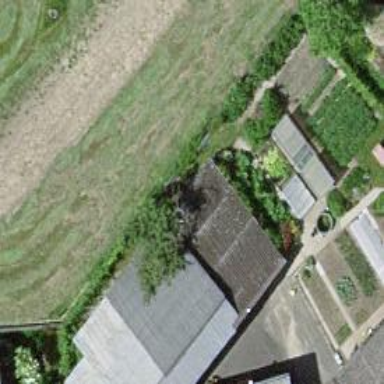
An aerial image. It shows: Barn.